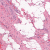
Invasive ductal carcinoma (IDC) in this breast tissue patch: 0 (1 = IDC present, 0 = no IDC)